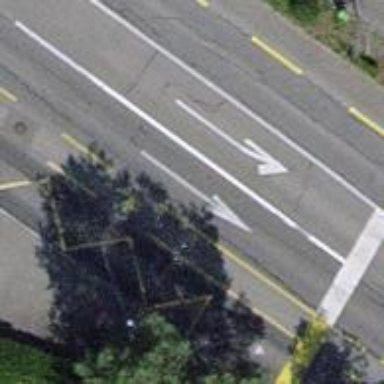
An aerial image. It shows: Trolleybus stop position for public transport.